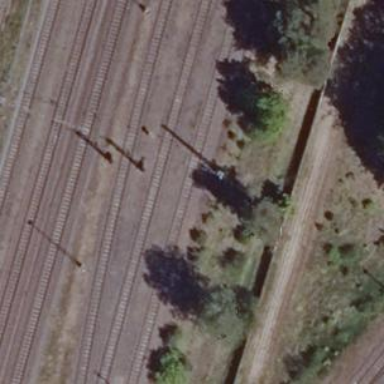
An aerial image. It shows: Railway signal.